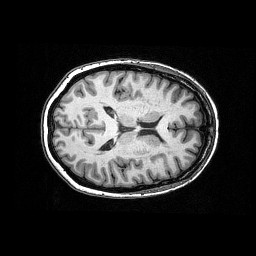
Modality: T1w
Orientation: axial
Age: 63
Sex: female
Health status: ill
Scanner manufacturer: siemens
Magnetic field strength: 3 T
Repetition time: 0.0025 s
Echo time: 0.00336 s